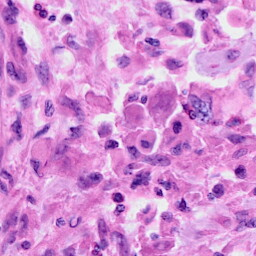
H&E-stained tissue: Cervix